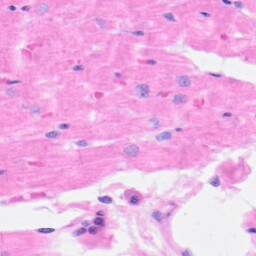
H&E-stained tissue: Heart